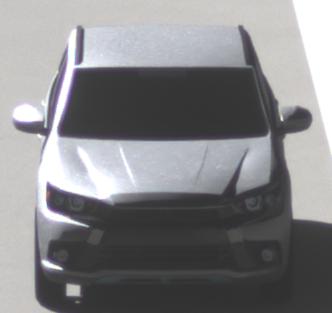
Make: Mitsubishi
Model: Outlander 2.0 Plug-In Hybrid
Detailed model: Outlander (III) Plug-In Hybrid
Model produced from: 2015/10
Model produced until: 2018/08
Doors: 5
Color: white
Road condition: dry road
Daytime: morning or afternoon
Contrast: high contrast